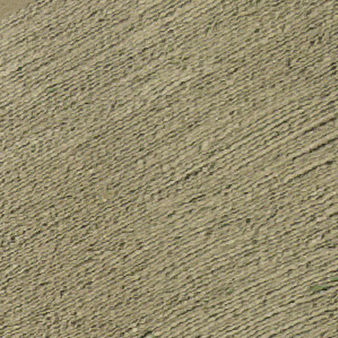
Label: other